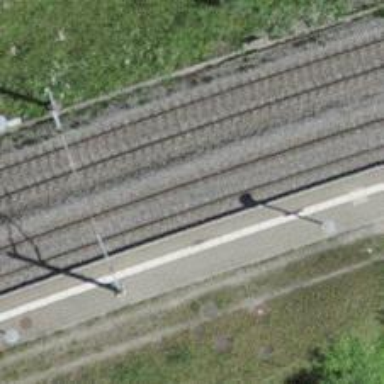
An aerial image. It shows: Public transport stop position.